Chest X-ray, AP view. Patient: 73 years old, sex F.
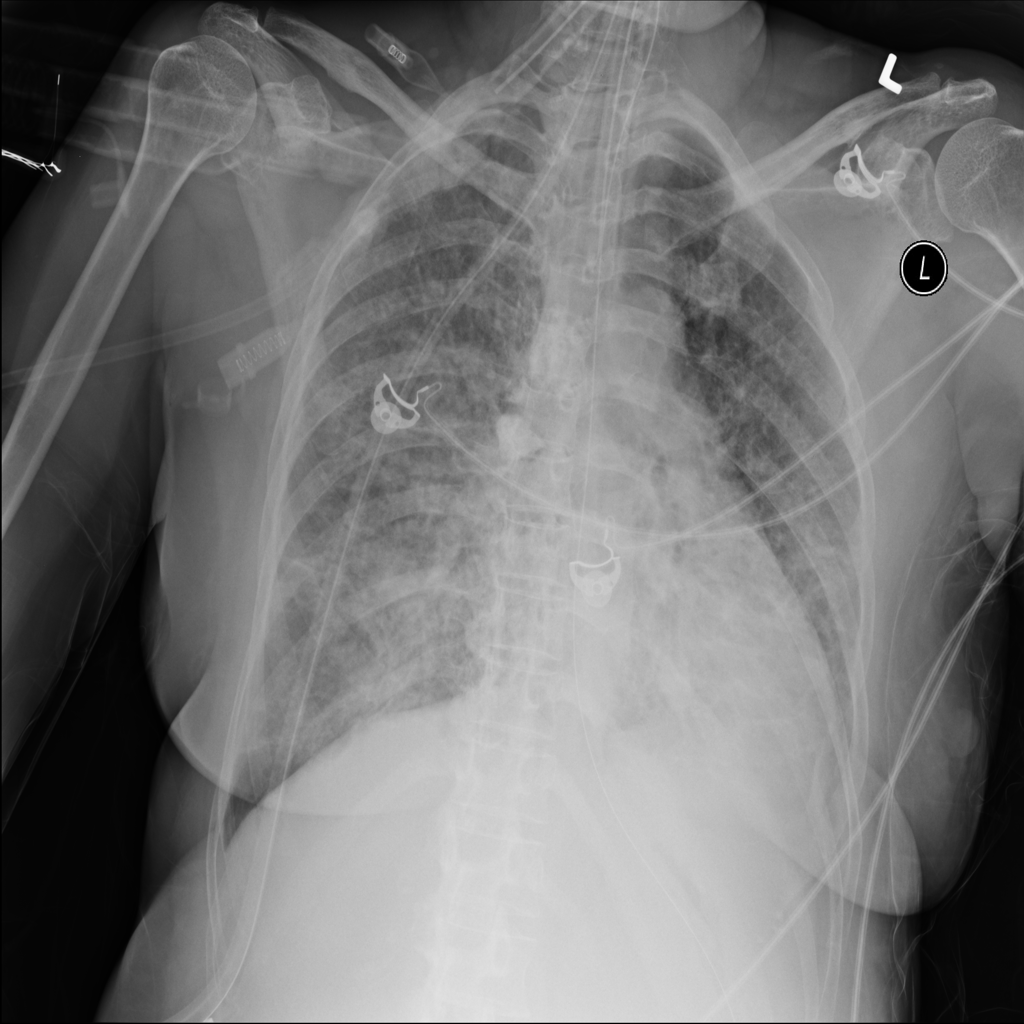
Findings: Effusion